Question: '''
<table class="ordertable">
<thead>
<tr>
<th>Item Id</th>
<th>Item Name</th>
<th>Unit Price</th>
<th>Quantity</th>
<th>Total Price</th>
</tr>
</thead>
<%
double total=0.00;
for(int i=0;i<itemsSize;i++){
itemColumn=itemsSelected[i].split(";");
total=total+Double.parseDouble(itemColumn[3]);
total = Math.round(total * 100);
total= total/100;
%>
<tbody>
<tr>
<td><input class="itemId" id="<%= itemColumn[0] %>" type="text" name="<%= itemColumn[0] %>" value="<%= itemColumn[0] %>" style="border: 0px solid #000000; text-align: center;" readonly="readonly"/> </td>
<td><input id="itemName_<%= itemColumn[0] %>" type="text" name="itemName_<%= itemColumn[0] %>" value="<%= itemColumn[1] %>" style="border: 0px solid #000000; text-align: center;" readonly="readonly"/></td>
<td><input class="price" id="itemPrice_<%= itemColumn[0] %>" type="text" name="itemPrice_<%= itemColumn[0] %>" value="<%= itemColumn[3] %>" style="border: 0px solid #000000; text-align: center;" readonly="readonly"/></td>
<td><select class="quantity" id="quantity_<%= itemColumn[0] %>" name="quantity_<%= itemColumn[0] %>" onchange="calculateRowPrice(this.id);">
<option>1</option>
<option>2</option>
<option>3</option>
<option>4</option>
<option>5</option>
</select>
</td>
<td><input class="rowTotal" id="total_<%= itemColumn[0] %>" type="text" name="total<%= itemColumn[0] %>" value="<%= itemColumn[3] %>" readonly="readonly" style="border: 0px solid #000000; text-align: center;" readonly="readonly"/></td>
<br>
</tr>
</tbody>
<% }%>
</table>
'''
I am trying to set border for table below. I am using for loop to get inputs for my table. But I am getting border only for the header and first row !You can find below the screenshot if the page. The first row and header alone gets bordered

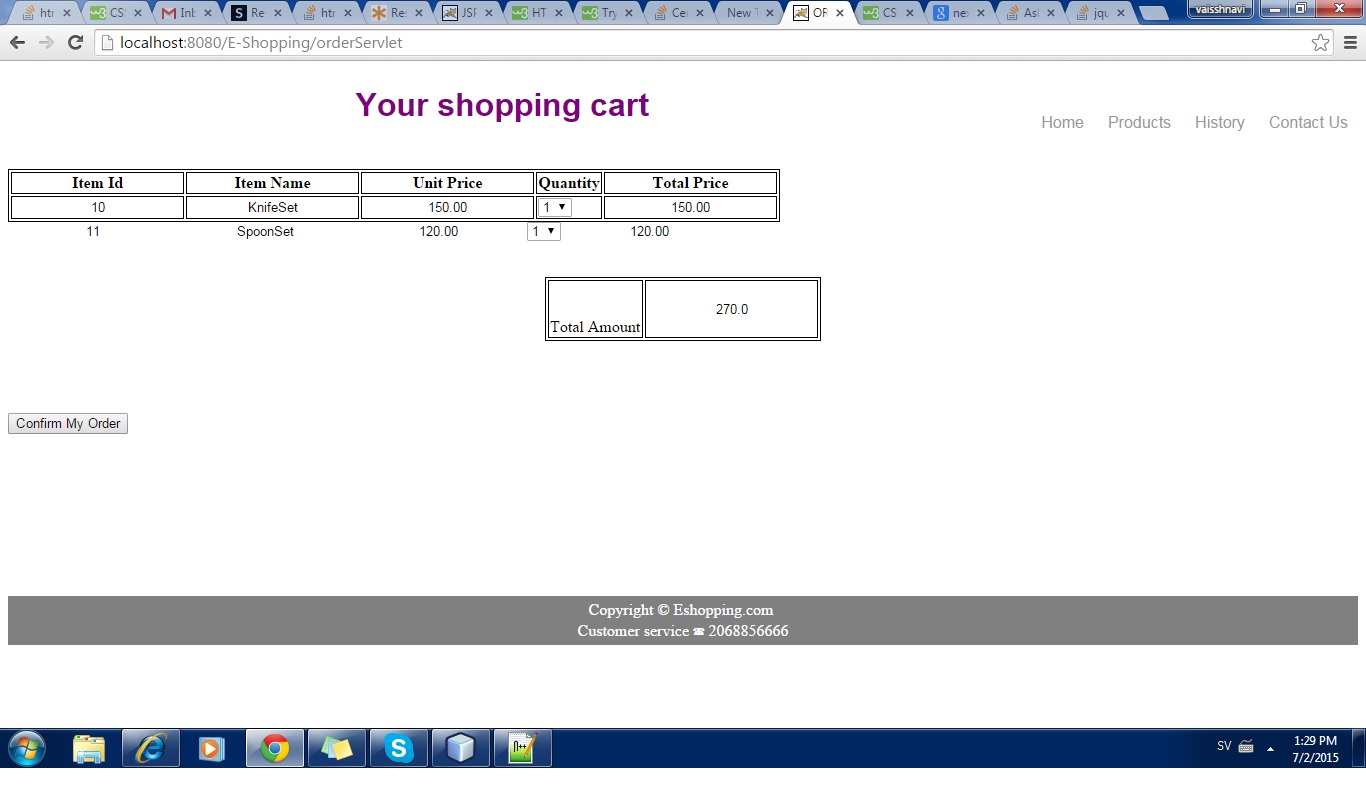
Answer: you are trying to add multiple tbody to the table. Its wrong, it should be multiple rows. Your for loop scope must be inside the tbody. You have to move your for loop inside the tbody, like this:
'''
<tbody>
<%
for(loop.....){
%>
<tr>
<td></td>
<td></td>
</tr>
<%}%>
</tbody>
'''